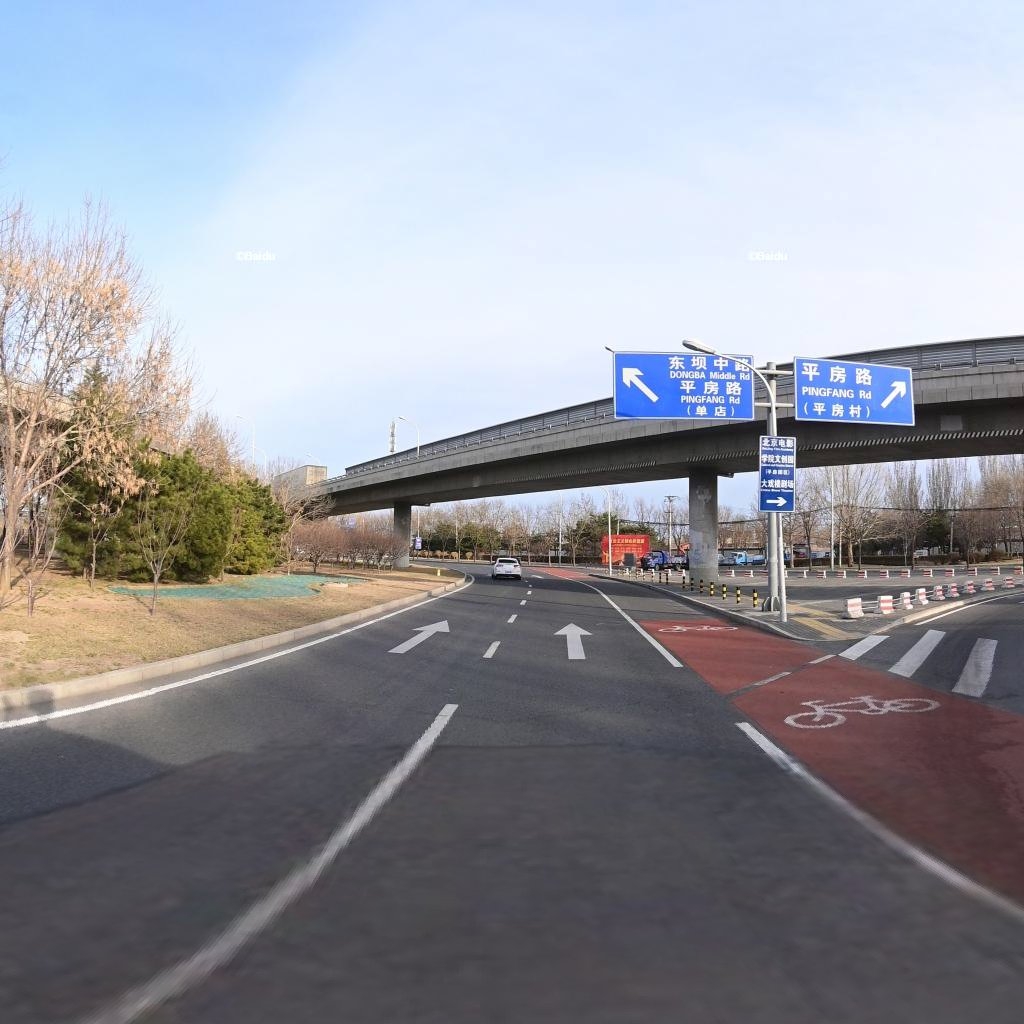
Region: Chaoyang
Road damage annotations: transverse crack